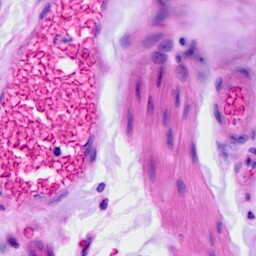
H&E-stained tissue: Ovarian